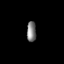
Tissue: prostate
Cell type: Myeloid cells
Senescence score: 0.2777
Nuclear area (px): 180
Mean DAPI intensity: 131.472